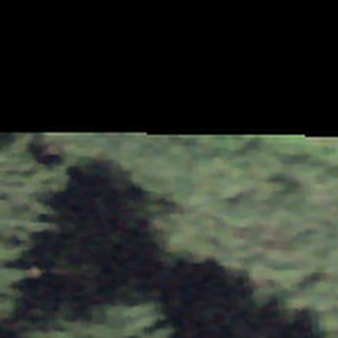
Label: other